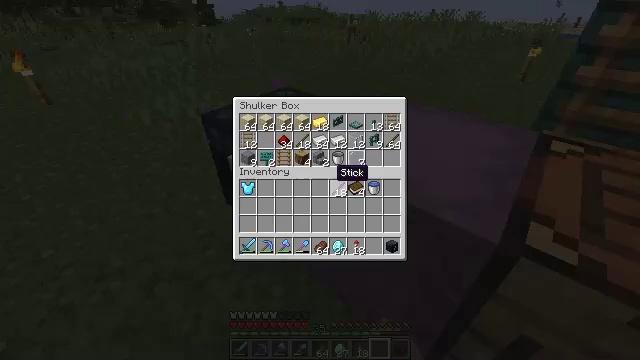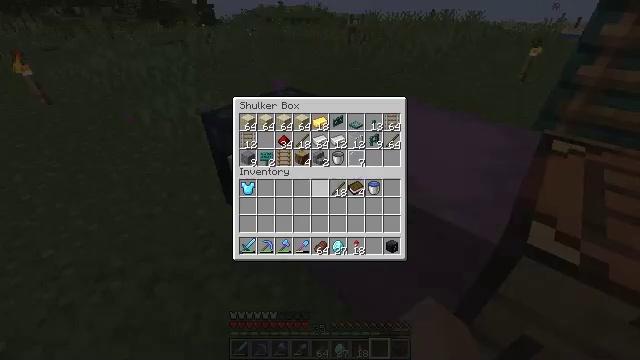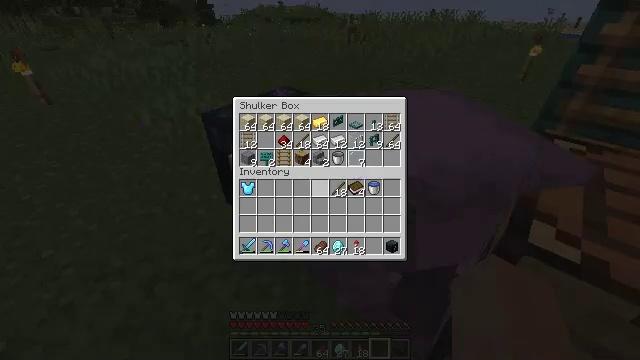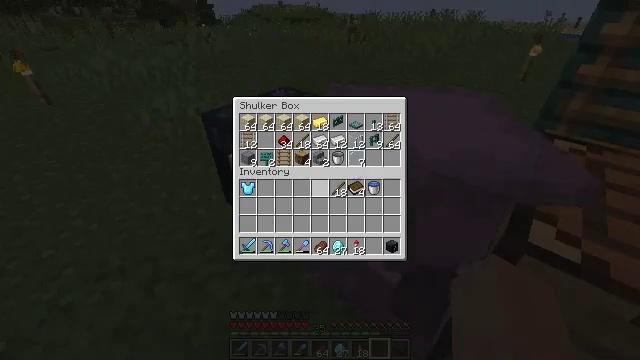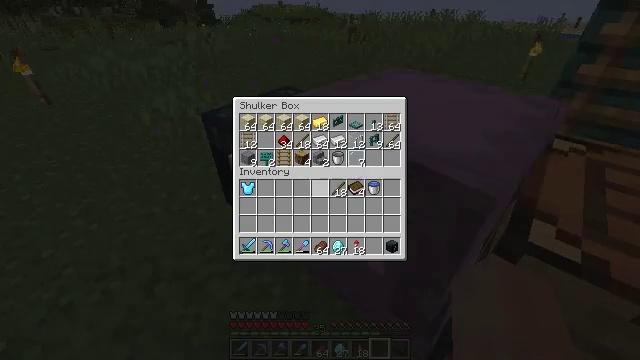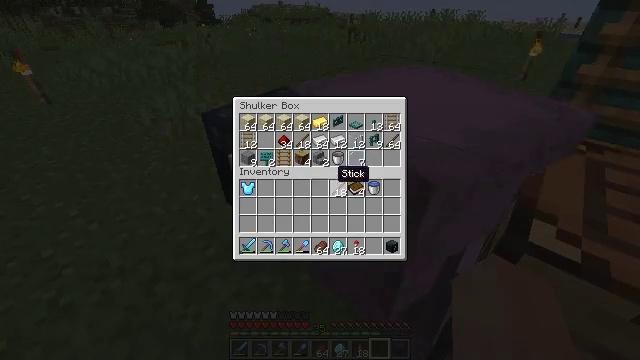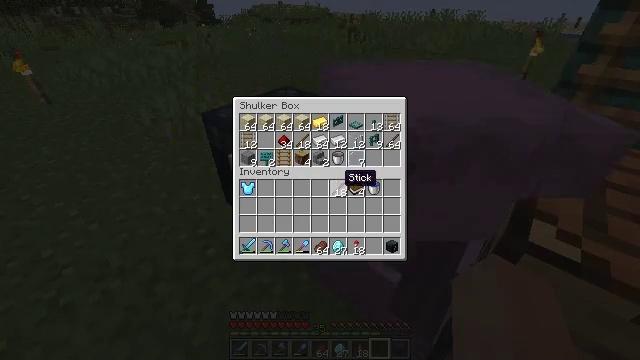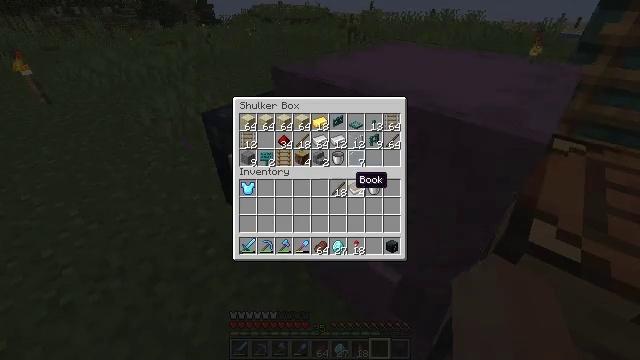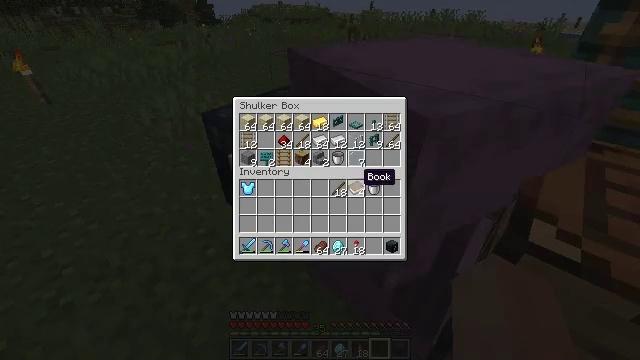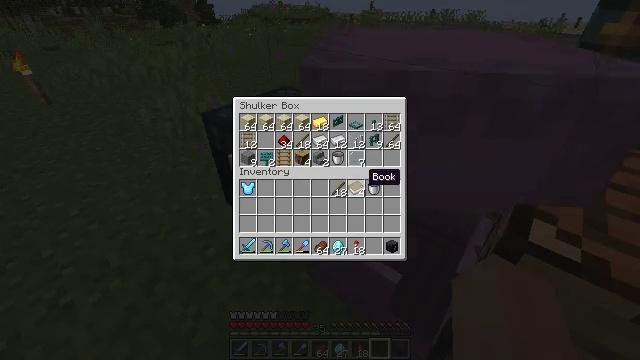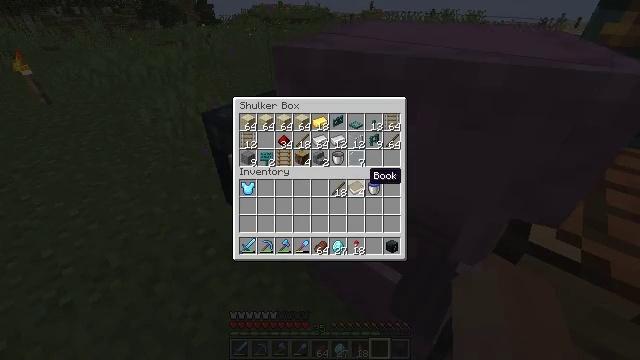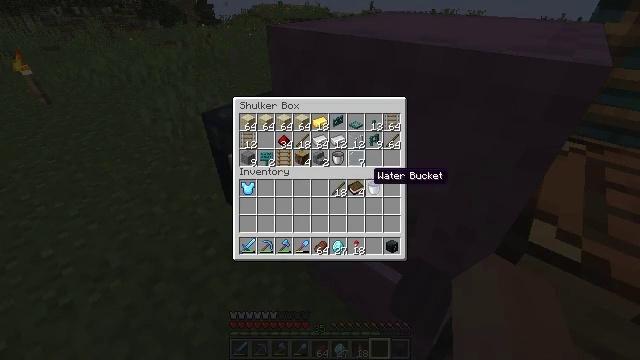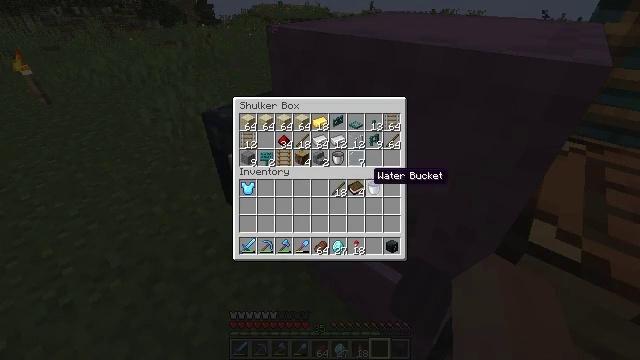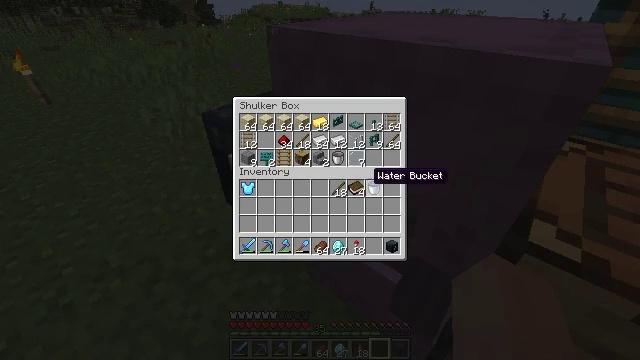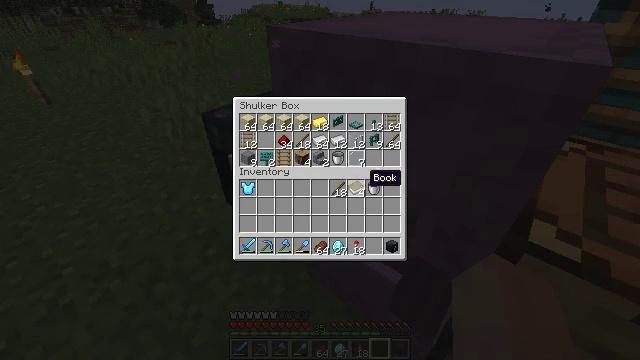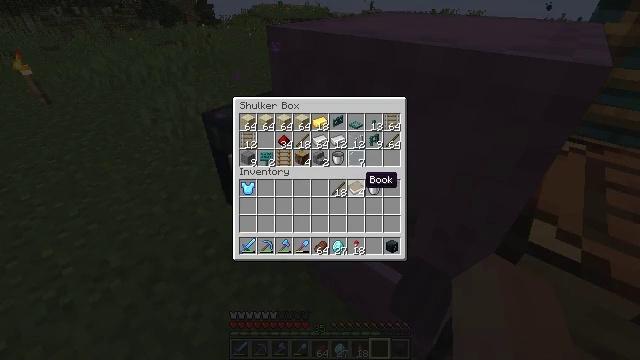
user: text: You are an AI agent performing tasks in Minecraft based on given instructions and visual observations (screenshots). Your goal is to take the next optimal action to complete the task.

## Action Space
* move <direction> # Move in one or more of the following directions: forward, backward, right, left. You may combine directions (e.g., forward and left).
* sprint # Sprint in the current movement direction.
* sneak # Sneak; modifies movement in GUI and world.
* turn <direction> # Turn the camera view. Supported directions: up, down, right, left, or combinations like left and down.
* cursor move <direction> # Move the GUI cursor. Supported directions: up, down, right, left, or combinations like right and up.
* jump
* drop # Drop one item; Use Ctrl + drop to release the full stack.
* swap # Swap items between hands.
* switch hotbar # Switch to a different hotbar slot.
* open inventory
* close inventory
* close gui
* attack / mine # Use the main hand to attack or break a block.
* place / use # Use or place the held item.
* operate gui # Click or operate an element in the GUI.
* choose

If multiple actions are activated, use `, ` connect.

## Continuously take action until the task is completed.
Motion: motion action
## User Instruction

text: Left click on the ender chest to mine.
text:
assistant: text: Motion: no_op
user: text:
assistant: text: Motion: no_op
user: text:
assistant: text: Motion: no_op
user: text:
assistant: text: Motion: no_op
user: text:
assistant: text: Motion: no_op
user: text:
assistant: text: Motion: cursor move right
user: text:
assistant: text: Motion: cursor move right
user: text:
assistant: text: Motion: cursor move right
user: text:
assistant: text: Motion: no_op
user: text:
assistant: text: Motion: no_op
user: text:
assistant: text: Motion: no_op
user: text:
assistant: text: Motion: no_op
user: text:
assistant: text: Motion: no_op
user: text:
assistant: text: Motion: no_op
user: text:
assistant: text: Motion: no_op
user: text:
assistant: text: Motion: cursor move left
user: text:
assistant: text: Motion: no_op
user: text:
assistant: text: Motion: no_op
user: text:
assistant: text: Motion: no_op
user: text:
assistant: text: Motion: no_op
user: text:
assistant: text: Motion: no_op
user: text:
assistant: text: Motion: no_op
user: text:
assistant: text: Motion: no_op
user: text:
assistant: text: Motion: no_op
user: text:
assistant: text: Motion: no_op
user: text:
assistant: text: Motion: no_op
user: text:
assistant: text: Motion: no_op
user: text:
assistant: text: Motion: no_op
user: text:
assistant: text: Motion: no_op
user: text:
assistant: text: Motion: no_op